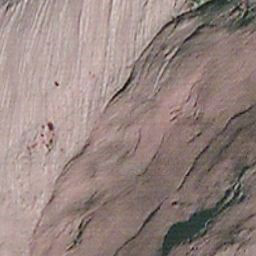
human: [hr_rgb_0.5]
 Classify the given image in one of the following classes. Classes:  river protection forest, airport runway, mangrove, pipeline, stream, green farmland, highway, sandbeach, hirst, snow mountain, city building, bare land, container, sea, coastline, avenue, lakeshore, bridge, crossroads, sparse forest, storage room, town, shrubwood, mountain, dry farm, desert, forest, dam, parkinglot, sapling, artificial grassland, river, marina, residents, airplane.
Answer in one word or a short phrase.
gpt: bare land